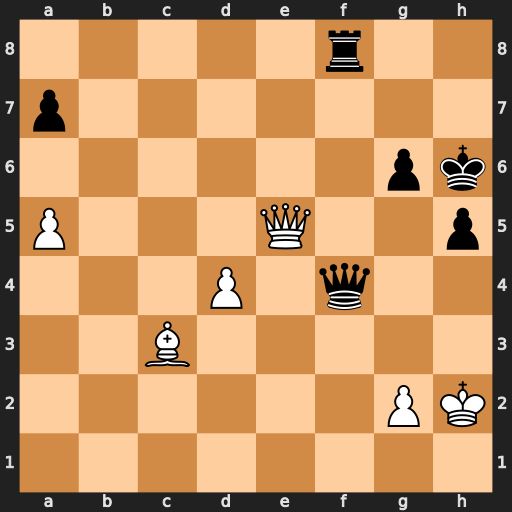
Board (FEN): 5r2/p7/6pk/P3Q2p/3P1q2/2B5/6PK/8
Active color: w
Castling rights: -
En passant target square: -
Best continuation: Qxf4+ Rxf4 Bd2 g5 Bxf4